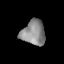
Tissue: lung
Cell type: Myeloid cells
Senescence score: 0.1473
Nuclear area (px): 568
Mean DAPI intensity: 140.111